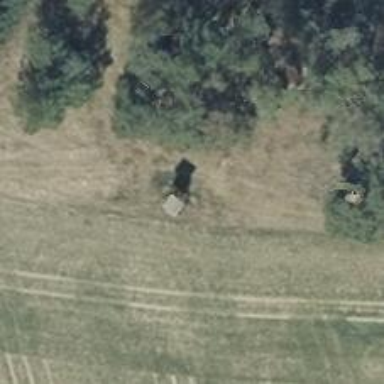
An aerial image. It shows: Hunting stand.